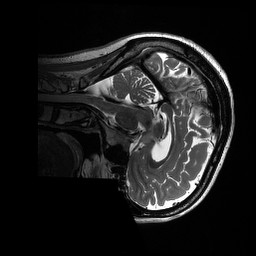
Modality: T2w
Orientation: sagittal
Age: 40
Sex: female